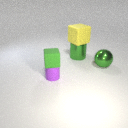
large green metal cylinder behind small purple rubber cylinder